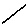
Label: line